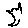
Label: bird